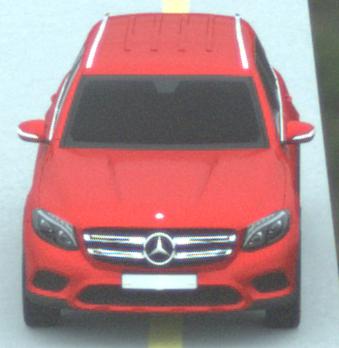
Make: Mercedes-Benz
Model: GLC 250
Detailed model: GLC (253)
Model produced from: 2015/09
Model produced until: 2018/05
Doors: 5
Color: red
Road condition: dry road
Daytime: midday
Contrast: low contrast